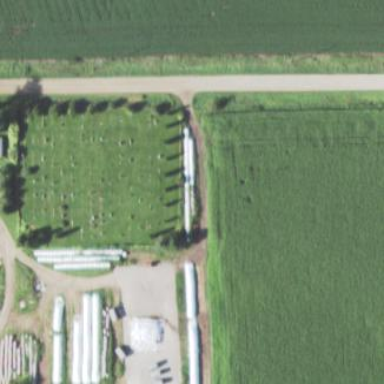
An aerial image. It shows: Cemetery.